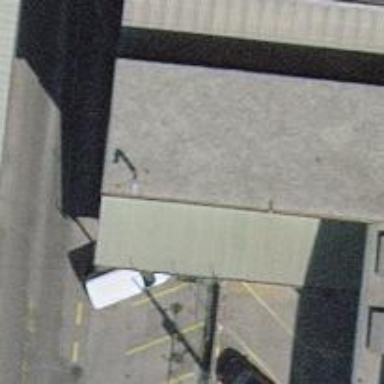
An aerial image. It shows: Nightclub.